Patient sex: F
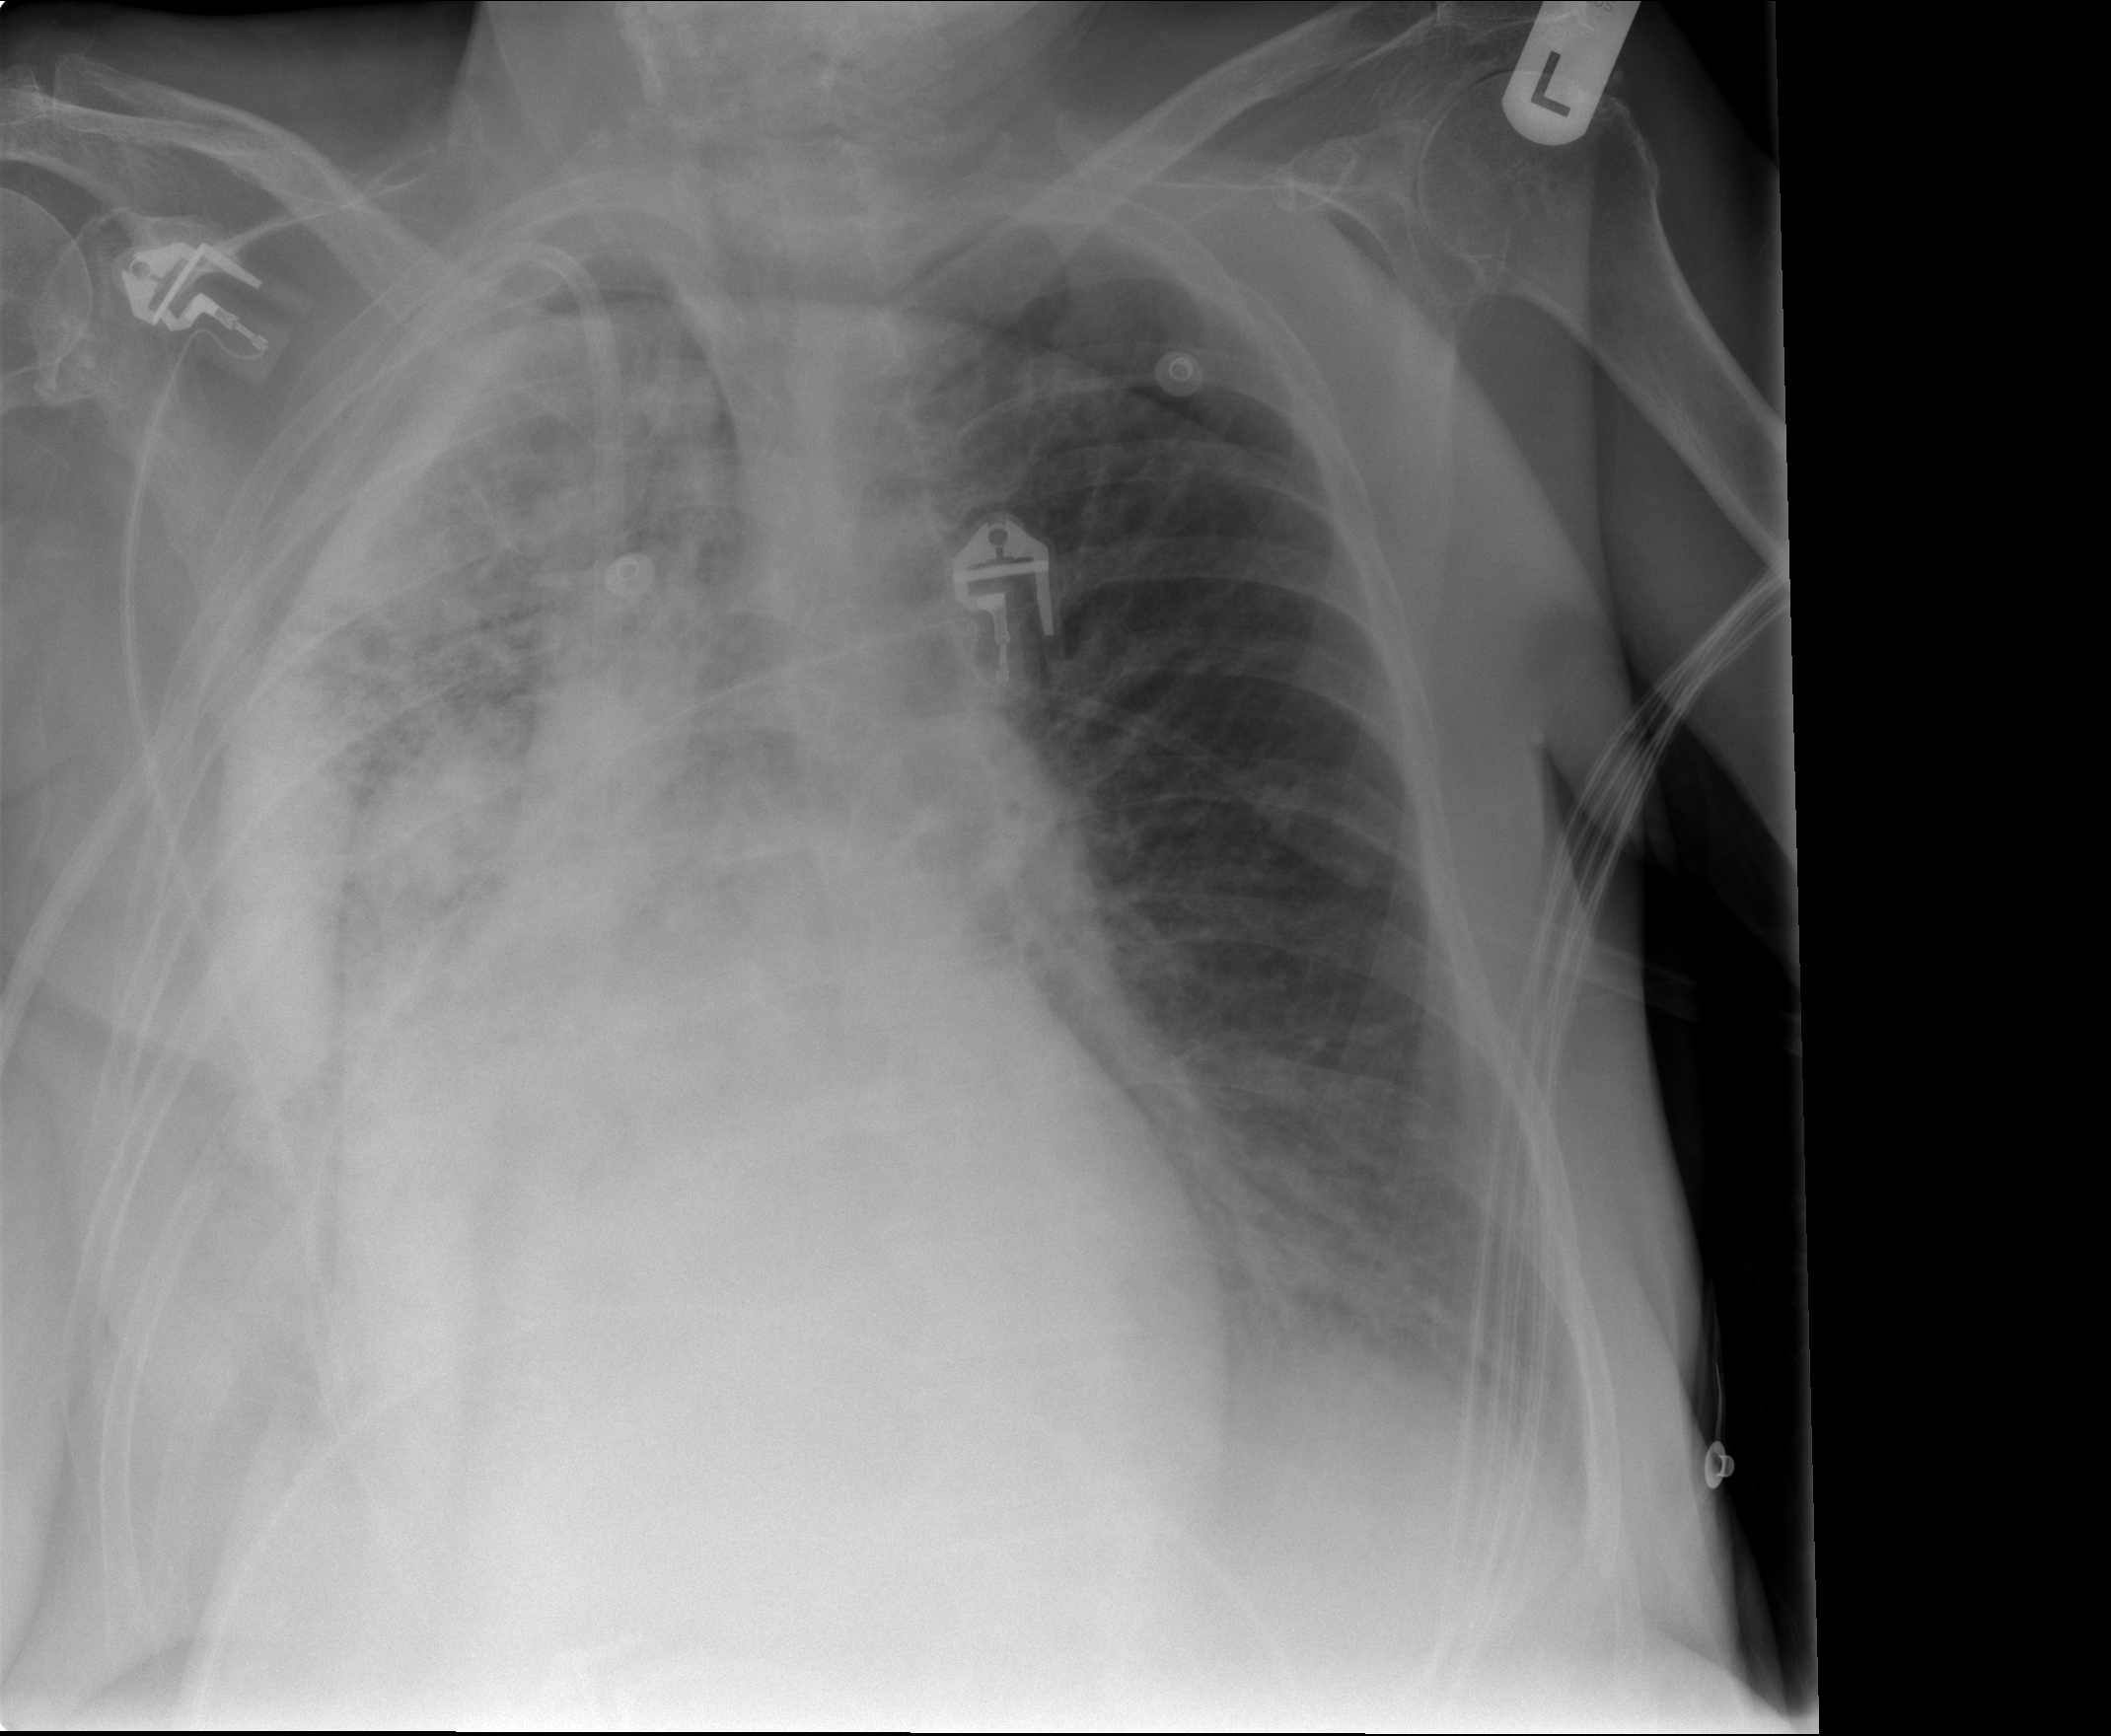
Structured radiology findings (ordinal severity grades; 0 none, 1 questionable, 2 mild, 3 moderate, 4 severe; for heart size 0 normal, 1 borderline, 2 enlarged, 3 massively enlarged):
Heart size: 2
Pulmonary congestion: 2
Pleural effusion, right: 3
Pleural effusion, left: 2
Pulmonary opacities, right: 4
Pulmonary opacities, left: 0
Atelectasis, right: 4
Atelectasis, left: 2